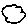
Label: cloud